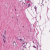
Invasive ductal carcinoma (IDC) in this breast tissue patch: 0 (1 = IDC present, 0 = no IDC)